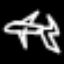
Label: airplane